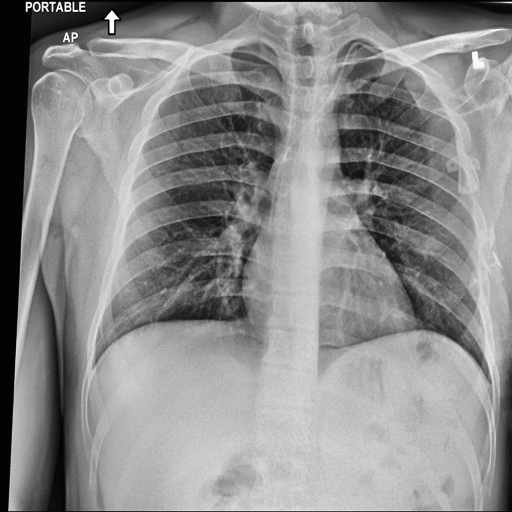
Finding: NORMAL